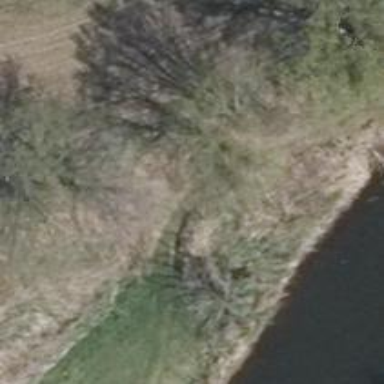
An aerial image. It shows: Row of trees in natural setting.